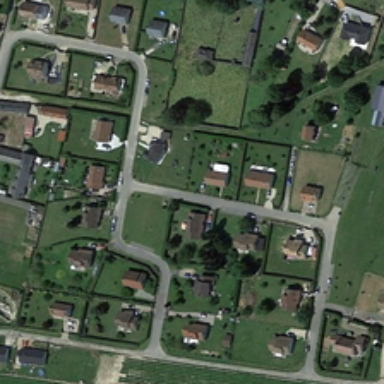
Many buildings and many green trees are in a medium residential area .